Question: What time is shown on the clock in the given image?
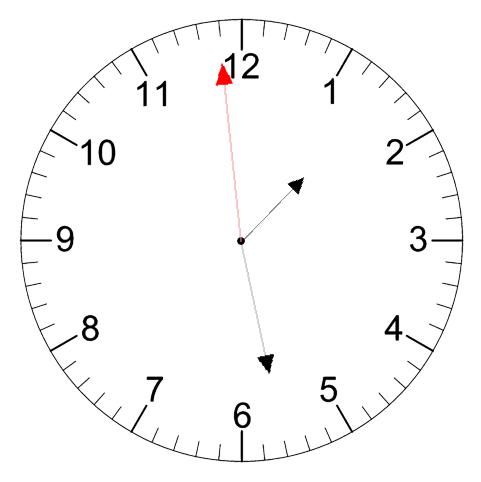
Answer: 01:27:59